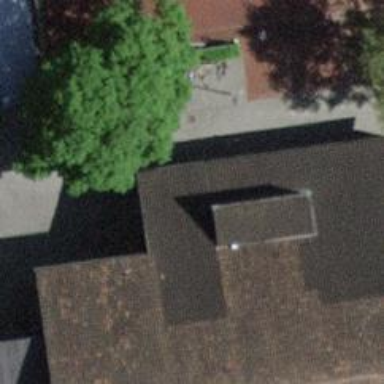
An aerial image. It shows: School.